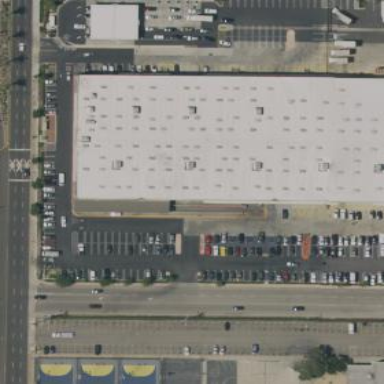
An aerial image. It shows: Retail building.